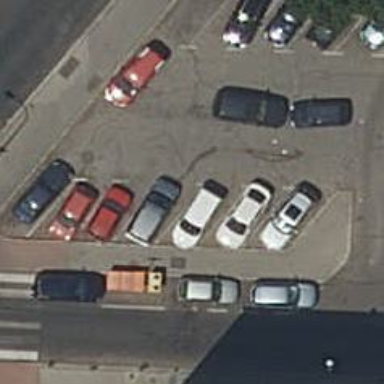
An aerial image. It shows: Parking area with surface.